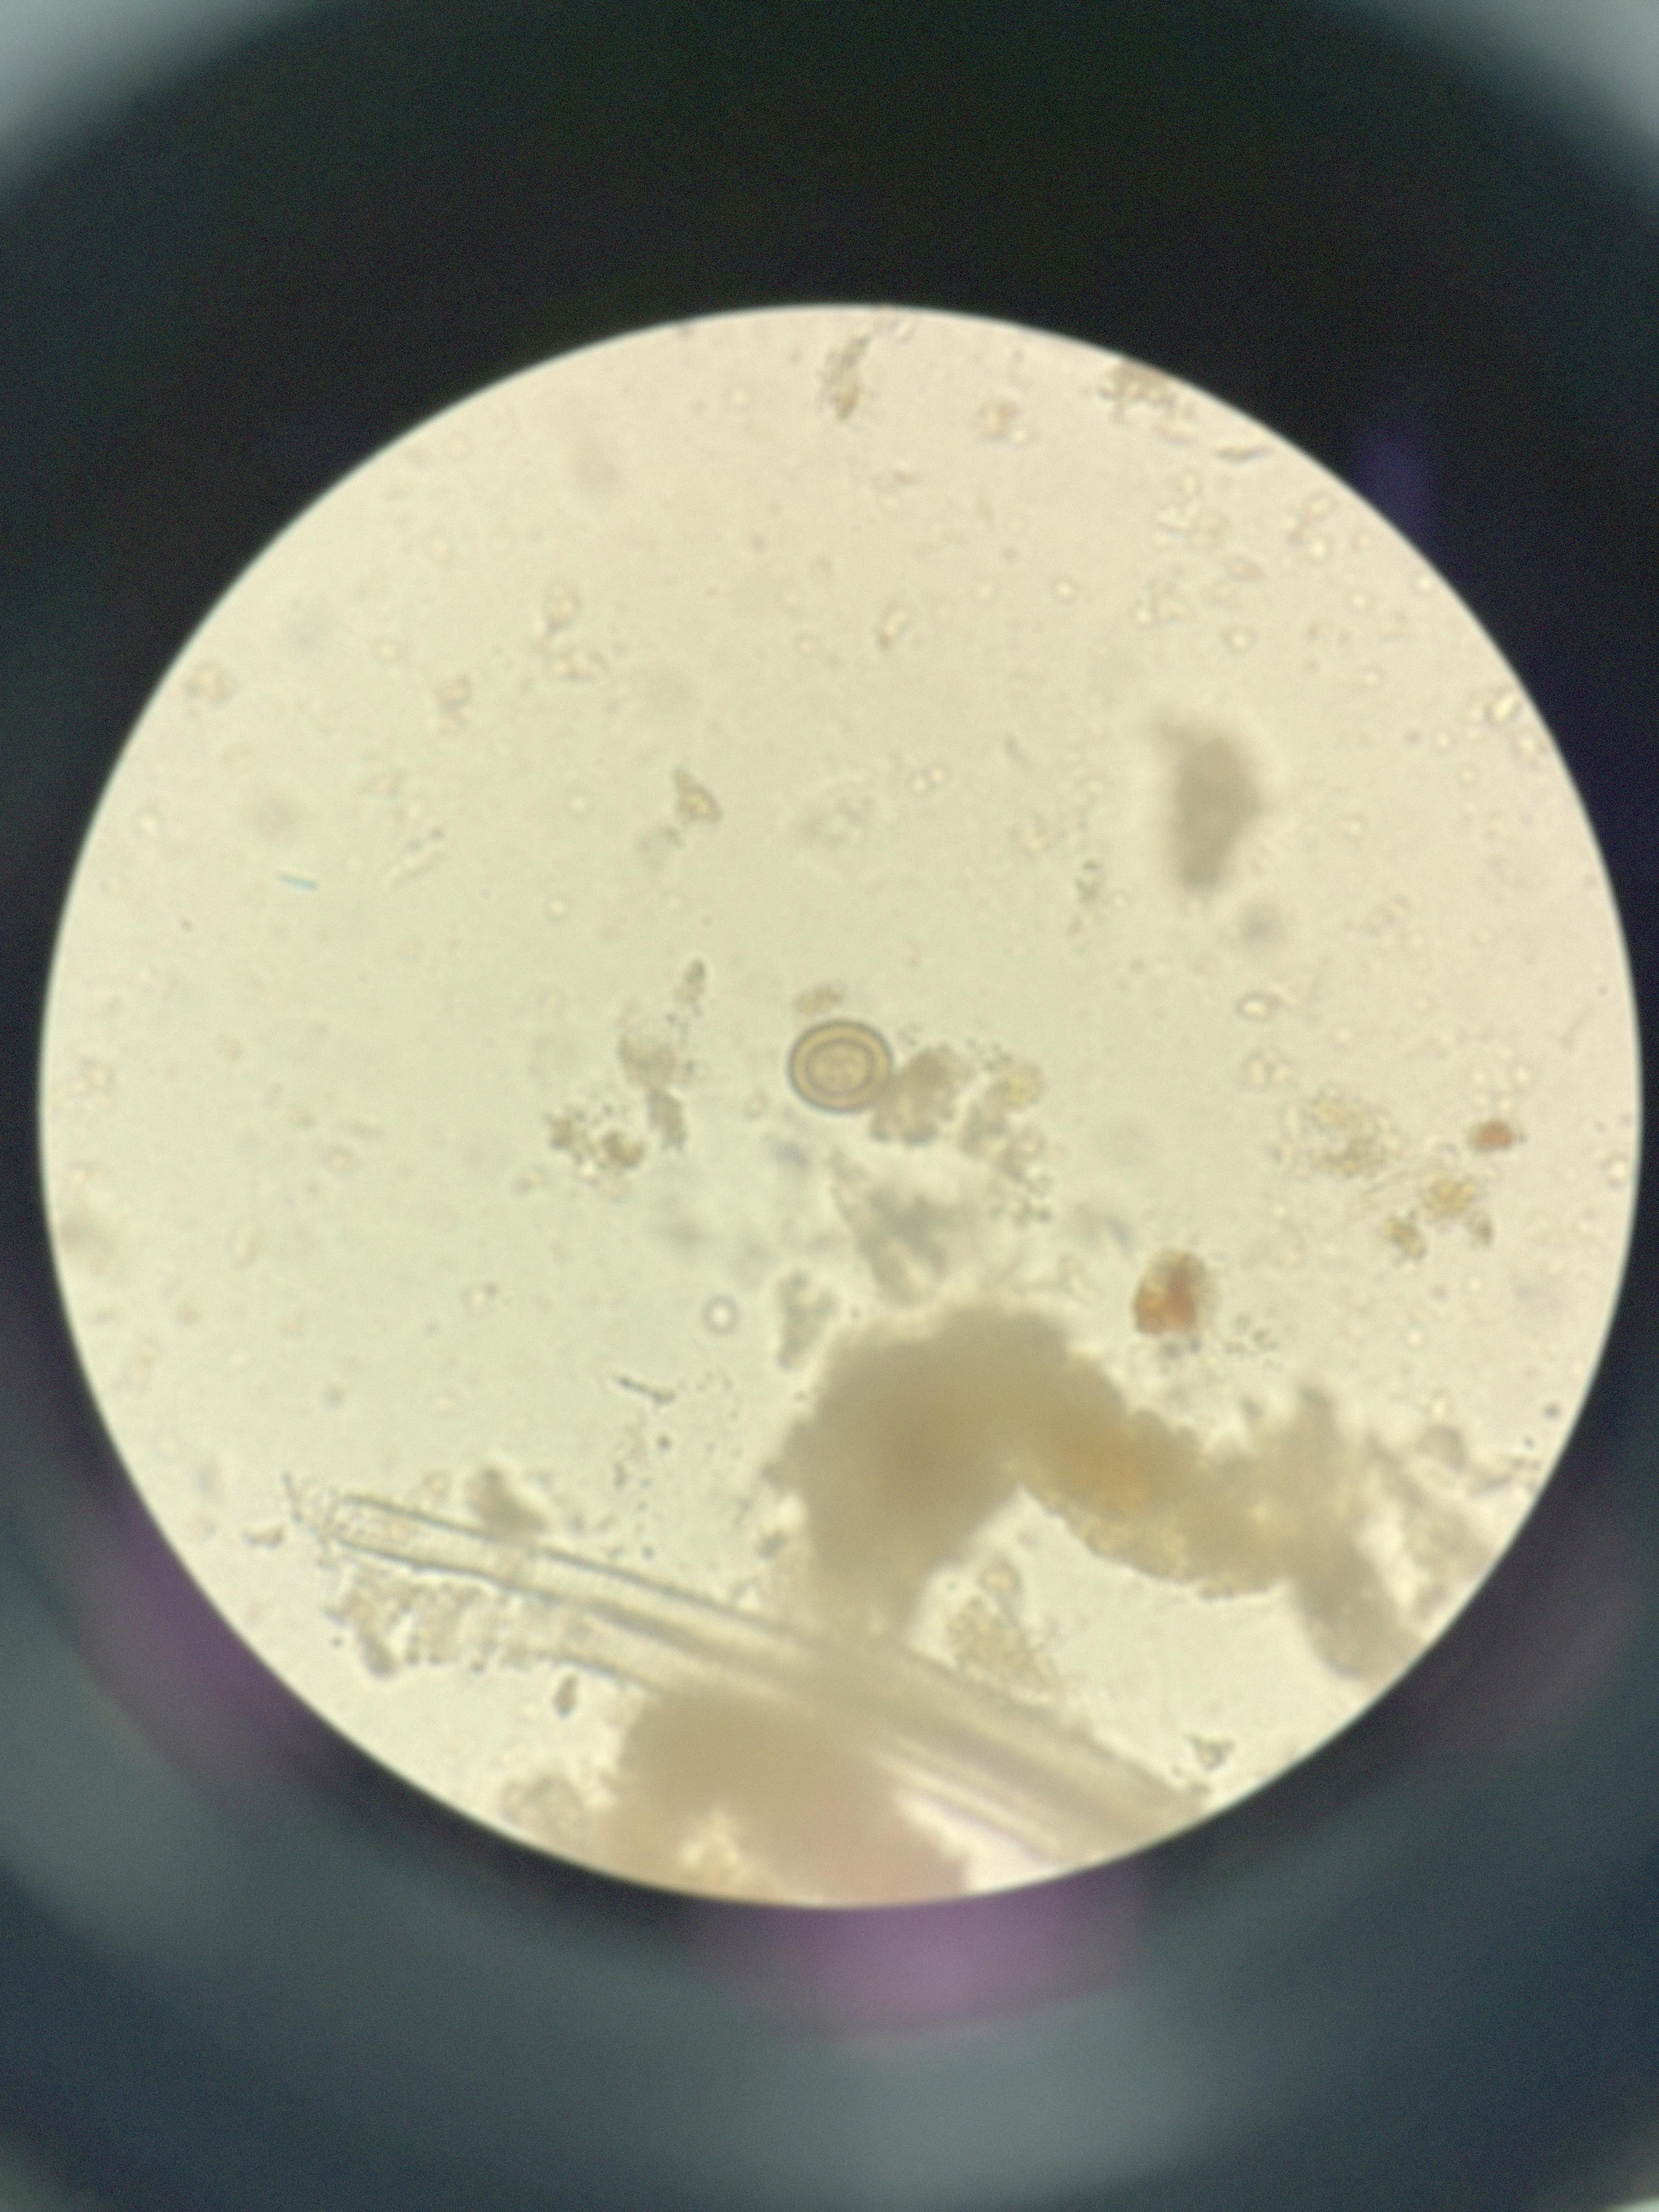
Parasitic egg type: Taenia spp. egg